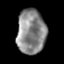
Tissue: prostate
Cell type: T cells
Senescence score: 0.3465
Nuclear area (px): 1251
Mean DAPI intensity: 137.069